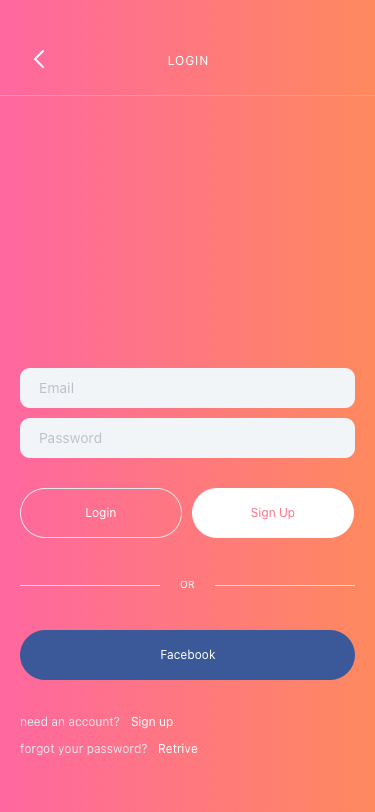
Text in this UI design:
forgot your password?
Retrive
need an account?
Sign up
OR
Login